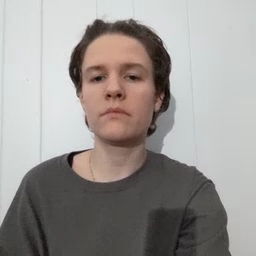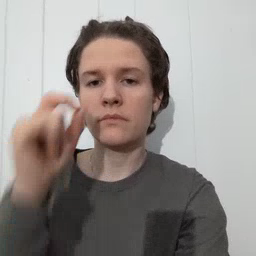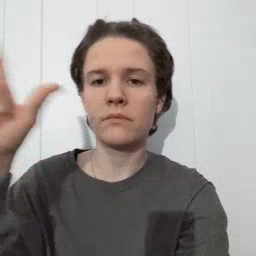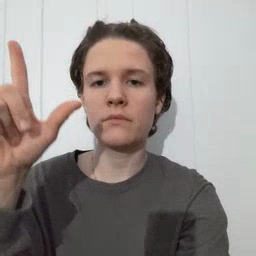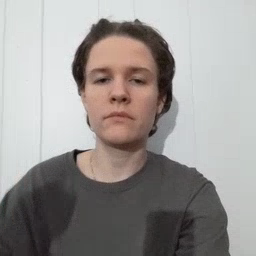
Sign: awake